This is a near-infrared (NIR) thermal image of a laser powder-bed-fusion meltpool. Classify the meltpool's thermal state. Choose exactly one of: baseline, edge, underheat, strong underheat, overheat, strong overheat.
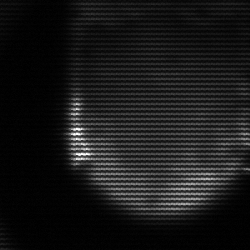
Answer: edge